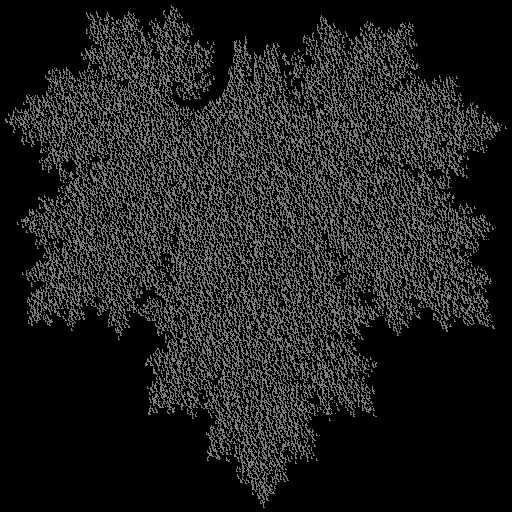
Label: maple_leaf